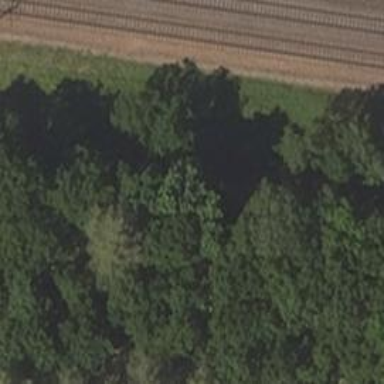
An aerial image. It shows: Track with grade3 tracktype.